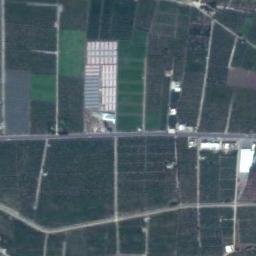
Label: rectangular_farmland